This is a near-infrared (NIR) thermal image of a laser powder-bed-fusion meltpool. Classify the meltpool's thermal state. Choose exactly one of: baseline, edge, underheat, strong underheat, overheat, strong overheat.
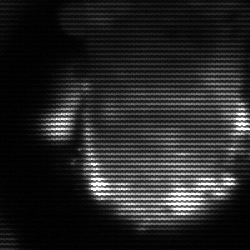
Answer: baseline